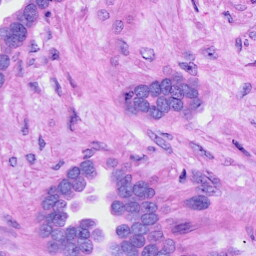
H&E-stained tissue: Ovarian